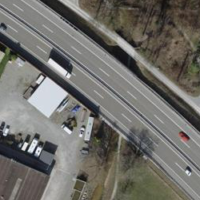
EUNIS habitat code: 57
Species observed at this site:
Gobio gobio
Squalius cephalus